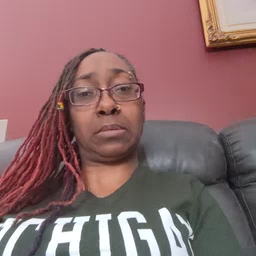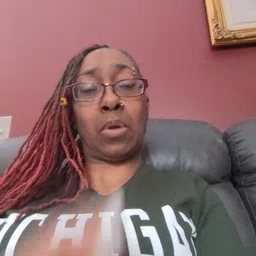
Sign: wet